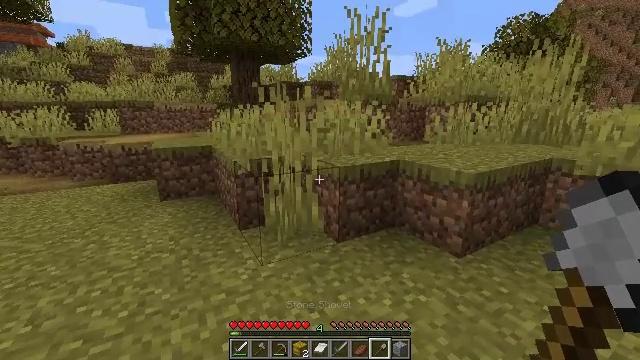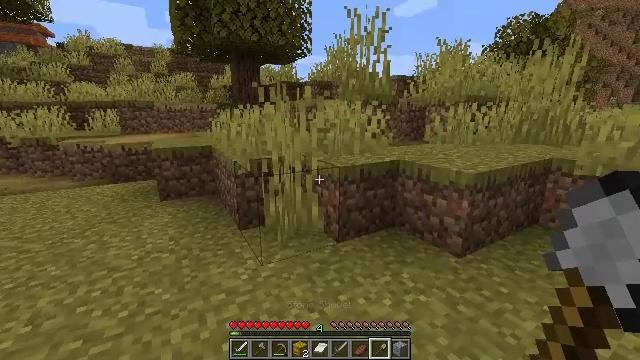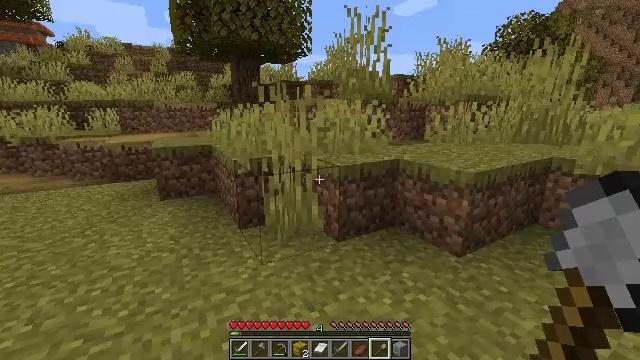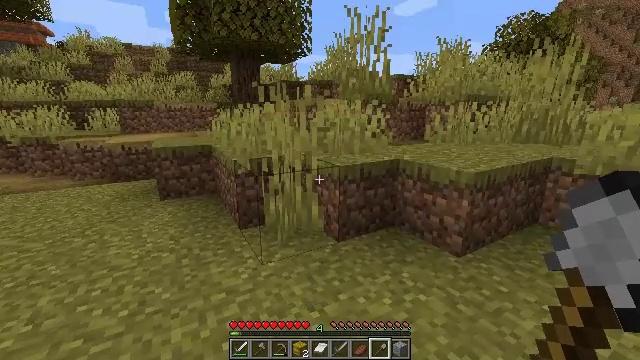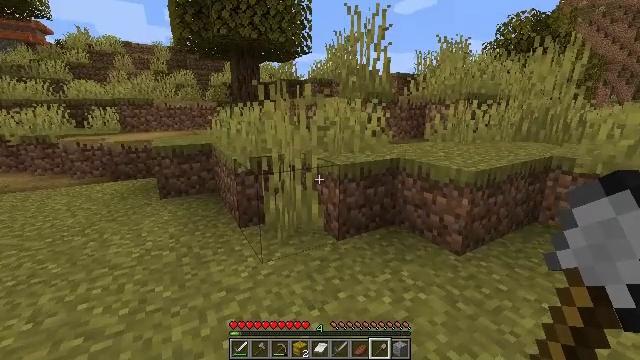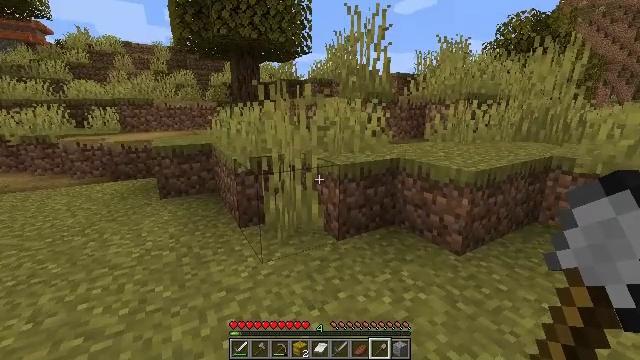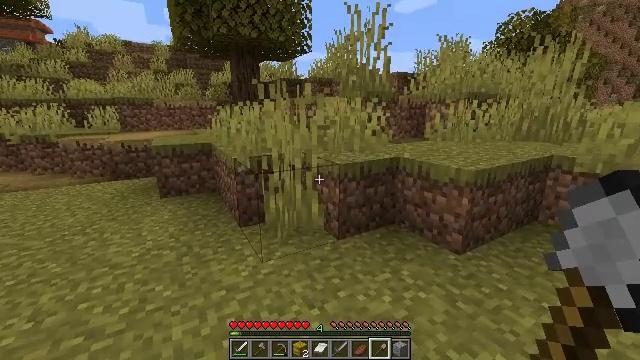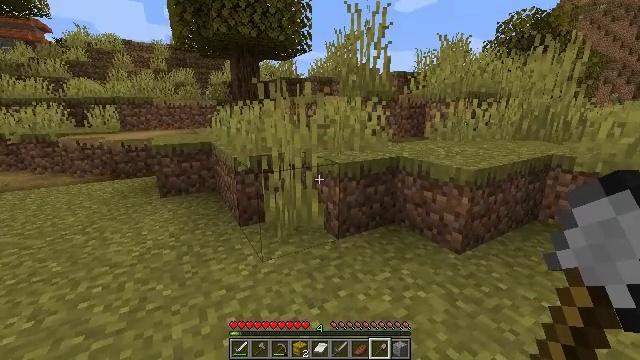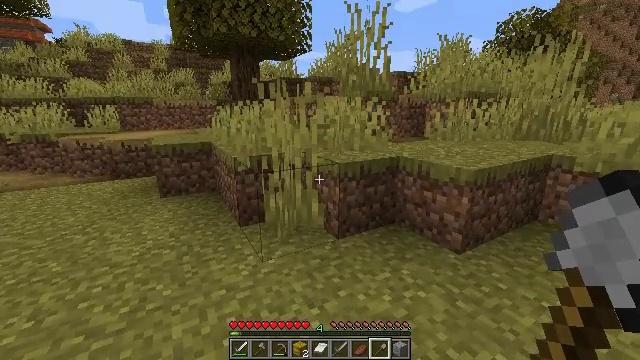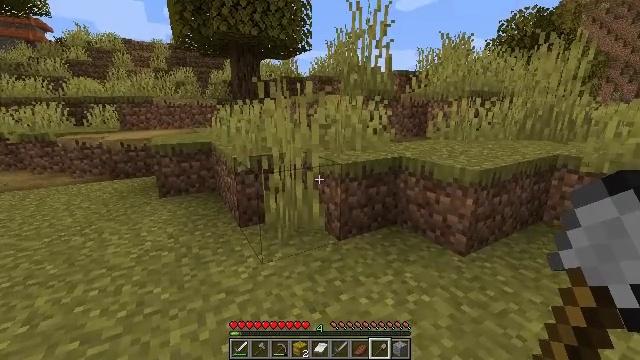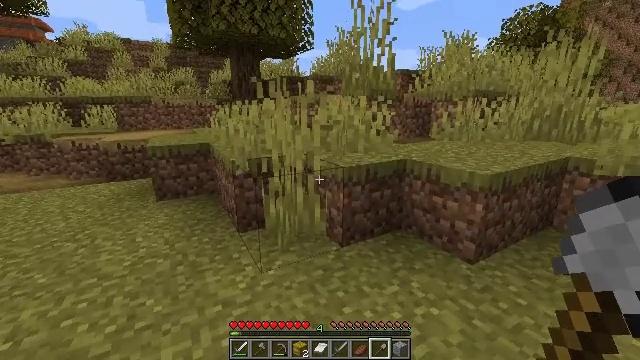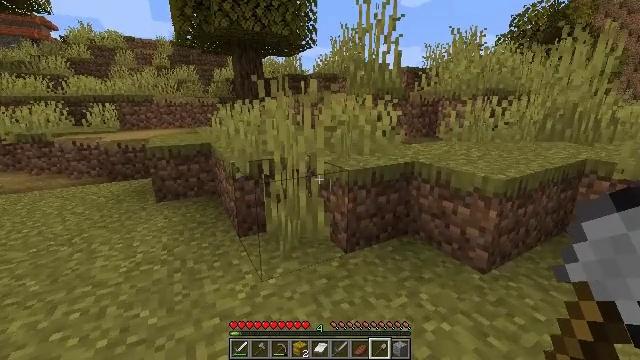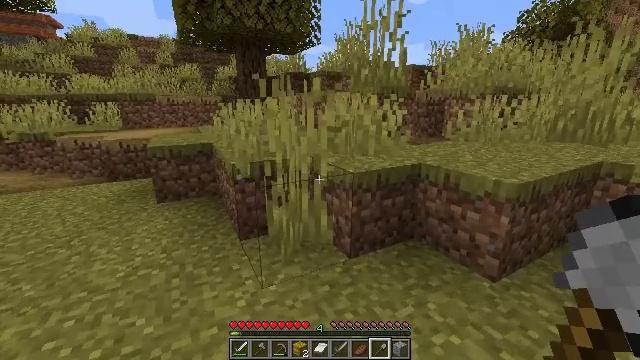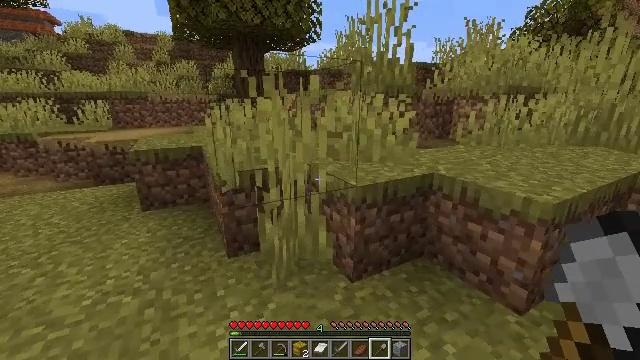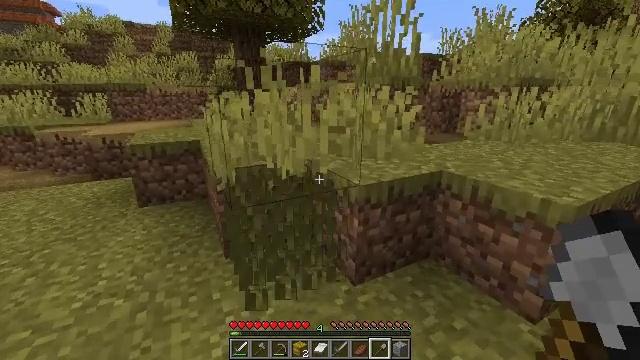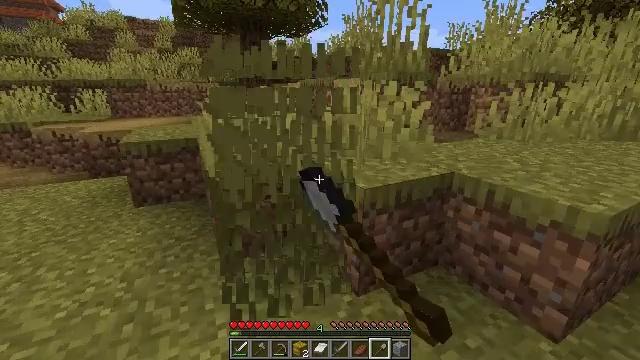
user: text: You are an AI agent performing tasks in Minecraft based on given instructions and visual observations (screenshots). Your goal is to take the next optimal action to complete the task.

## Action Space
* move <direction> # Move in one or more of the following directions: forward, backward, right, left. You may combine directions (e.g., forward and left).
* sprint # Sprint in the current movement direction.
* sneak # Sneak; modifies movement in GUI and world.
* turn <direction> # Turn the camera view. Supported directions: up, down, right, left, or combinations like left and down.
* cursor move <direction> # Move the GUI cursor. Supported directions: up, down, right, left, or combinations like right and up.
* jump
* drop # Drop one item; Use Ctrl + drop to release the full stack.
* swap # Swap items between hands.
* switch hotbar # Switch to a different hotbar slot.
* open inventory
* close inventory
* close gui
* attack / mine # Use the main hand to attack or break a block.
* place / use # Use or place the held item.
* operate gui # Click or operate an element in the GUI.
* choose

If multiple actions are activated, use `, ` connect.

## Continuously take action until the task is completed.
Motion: motion action
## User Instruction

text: Mine tall grass from the ground.
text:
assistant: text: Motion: no_op
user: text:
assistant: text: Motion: no_op
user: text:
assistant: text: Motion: no_op
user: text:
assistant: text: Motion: no_op
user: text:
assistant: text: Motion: no_op
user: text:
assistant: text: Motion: no_op
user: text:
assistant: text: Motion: no_op
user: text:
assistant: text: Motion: no_op
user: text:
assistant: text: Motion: move forward
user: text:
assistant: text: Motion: move forward
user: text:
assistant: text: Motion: move forward
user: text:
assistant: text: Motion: move forward
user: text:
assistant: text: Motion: move forward
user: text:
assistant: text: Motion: move forward, turn down, attack / mine
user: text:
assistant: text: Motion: move forward, attack / mine
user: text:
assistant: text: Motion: move forward, turn left and down, attack / mine
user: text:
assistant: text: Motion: turn down, attack / mine
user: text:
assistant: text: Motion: turn down
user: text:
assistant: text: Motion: no_op